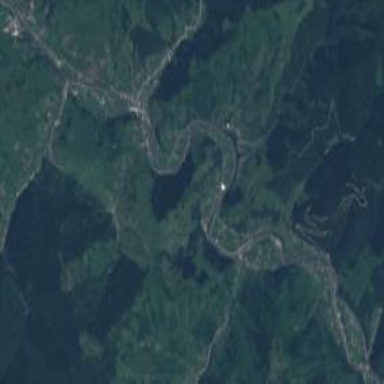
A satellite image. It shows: Riverbank along river.